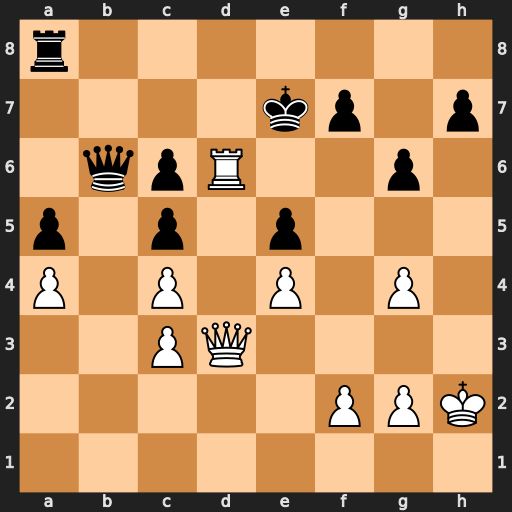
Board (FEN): r7/4kp1p/1qpR2p1/p1p1p3/P1P1P1P1/2PQ4/5PPK/8
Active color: w
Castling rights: -
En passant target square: -
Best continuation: Rd7+ Ke8 Qd6